Field crop: maize
Growth stage: 2
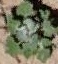
Species: chenopodium